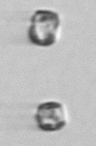
Label: Thalassiosira_sp_aff_mala